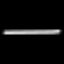
Label: line